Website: home-depot
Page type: payment
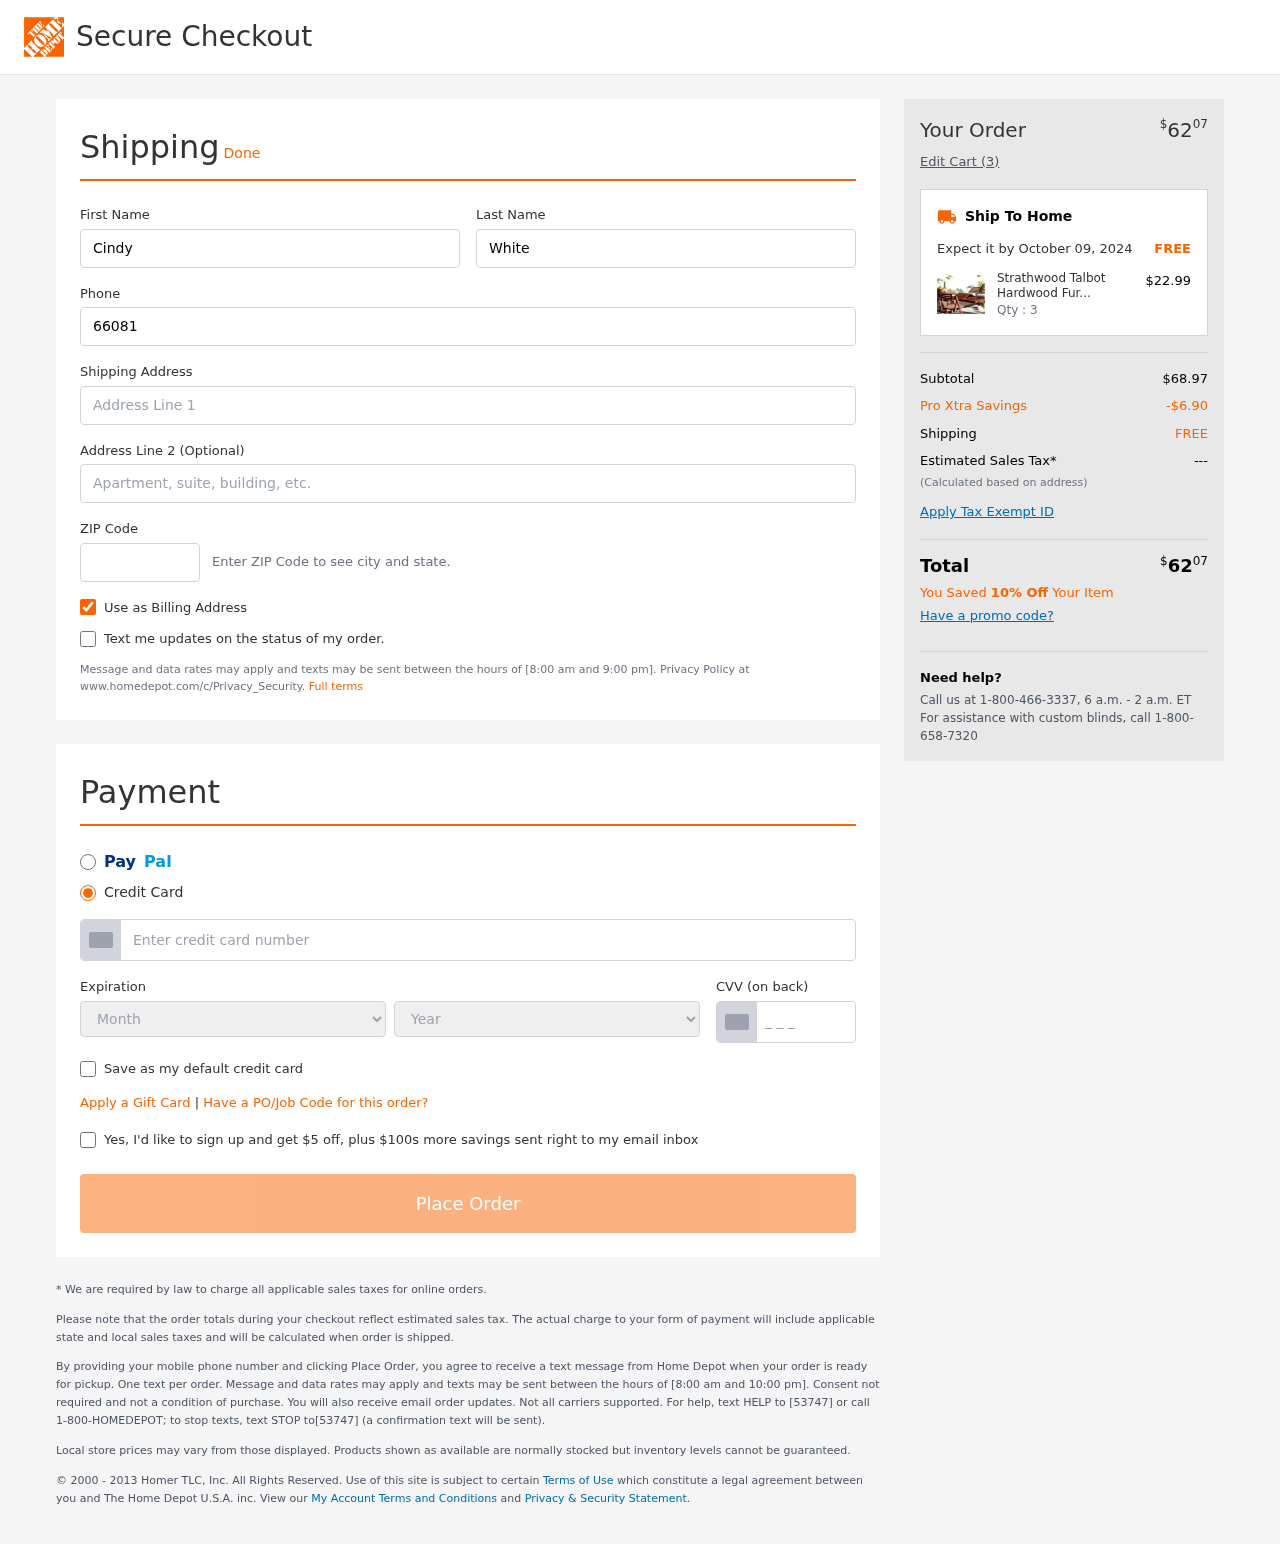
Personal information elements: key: PII_CARD_CVV
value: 471
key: PII_CARD_EXPIRY_MONTH
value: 01
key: PII_CARD_EXPIRY_YEAR
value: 27
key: PII_CARD_NUMBER
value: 4895 3263 8902 1998
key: PII_FIRSTNAME
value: Cindy
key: PII_LASTNAME
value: White
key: PII_PHONE
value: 6608134778
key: PII_POSTCODE
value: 01970
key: PII_STREET
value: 76576 Samantha Neck Suite 319
Product elements: key: PRODUCT1_NAME
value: Strathwood Talbot Hardwood Furniture Collection
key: PRODUCT1_PRICE
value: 22.99
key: PRODUCT1_QUANTITY
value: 3
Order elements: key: ORDER_TOTAL
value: $6207
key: ORDER_NUM_ITEMS
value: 3
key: ORDER_DELIVERY_DATE
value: October 09, 2024
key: ORDER_SUBTOTAL
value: $68.97
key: ORDER_DISCOUNT
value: -$6.90
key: ORDER_SHIPPING_COST
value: FREE